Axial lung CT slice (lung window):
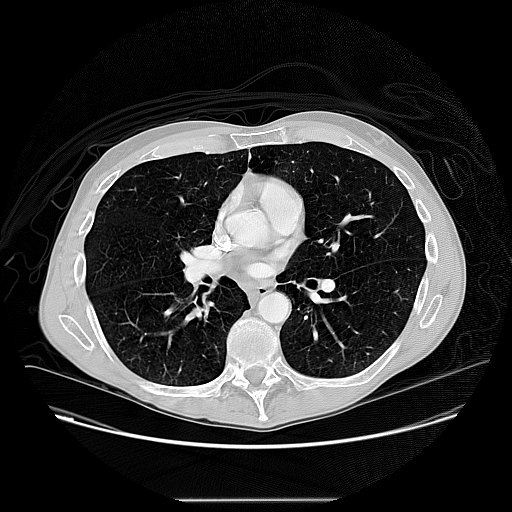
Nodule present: no